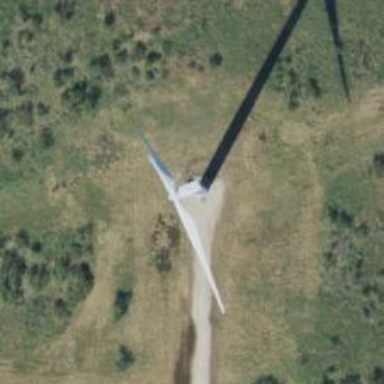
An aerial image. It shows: Wind generator with horizontal axis. The generator is wind turbine.